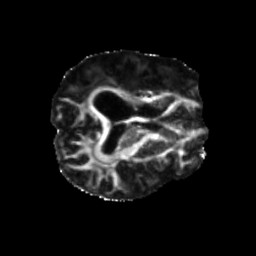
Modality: FA
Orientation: axial
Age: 46
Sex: male
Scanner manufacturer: siemens
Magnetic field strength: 3 T
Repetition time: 5.25 s
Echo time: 0.08 s